Field crop: tomato
Growth stage: 2
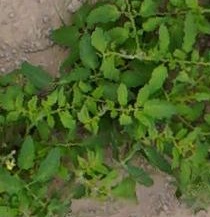
Species: tomato